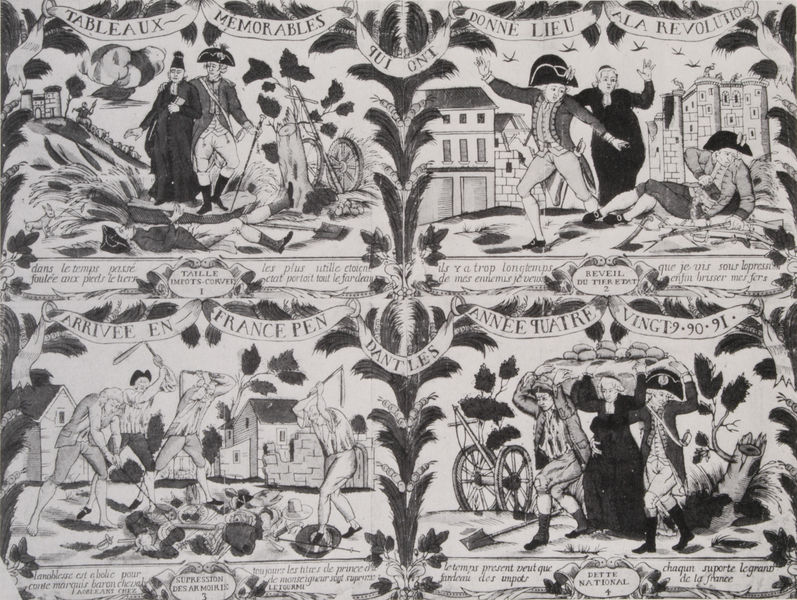
Titel: Denkwürdige Ereignisse während der Revolution
Künstler: J.-B. Letourmi
Standort: Paris
Institution: Bibliothèque Nationale.
Schlagwörter: baum, berg, blätter, kampf, kopf, mann, weiß, bäume, frauen, menschen, stadt, bewegung, fenster, frankreich, frau, grau, hut, hüte, köpfe, männer, schwarz, skizze, zeichnung, blüten, dach, dame, gebäude, haus, schloss, gesellschaft, leute, mode, ornament, tanz, teppich, arm, band, geschichte, kleidung, mensch, mord, tod, tragen, bild, feld, felder, häuser, hügel, vögel, gewand, reich, adel, blatt, girlande, pflanze, pflanzen, tanzen, theater, arbeit, bauern, räder, stock, deutschland, schrift, bilder, ort, stab, acker, arbeiten, ernte, korn, weizen, dorf, dächer, mauer, grafik, graphik, speichen, arbeiter, französisch, rad, wagen, banner, krieg, schlacht, soldaten, karikatur, detail, pfeife, symmetrie, inschrift, ornamente, brot, palme, palmwedel, bauer, vier, fugen, kanone, buch, burg, festung, druck, schwarz weiss, stich, seite, illustration, ironie, knüppel, kritik, militär, revolution, satire, text, uniform, waffen, zeitung, aufstand, soldat, peitsche, deichsel, napoleon, dreispitz, flamingo, buchseite, frazösisch, girlanden, aufschrift, leben, pfarrer, tableaux, gewehr, freiheit, klerus, pastor, priester, mönch, palmen, opfer, hütter, stange, ornamentik, schlagen, szenen, französische revolution, texte, gabel, details, schutz, brüderlichkeit, banderole, waagen, winken, palmblätter, latein, teile, stände, schriftband, hüter, bastille, illustrationen, klassen, spruchbänder, bildfelder, schlegel, popen, burh, dreschflegel, unterteilt, bild text, text bild, dreschen, satier, donne, pen, dreschschlegel, donne lieu, frabce, häusesr, lieu, maumstumpf, tui, 18. jahrhundert, frnce, 89, 90, mescnehn, 91, ffranzösisch, tableaux memorables, memorables